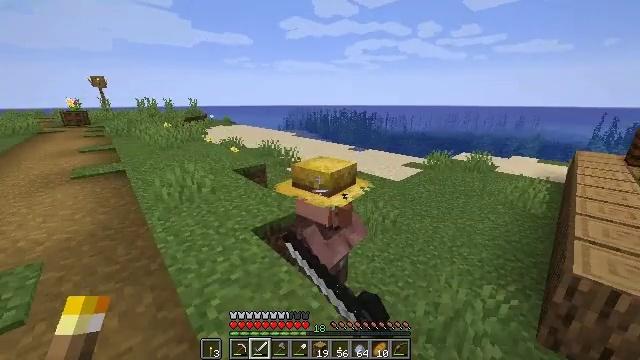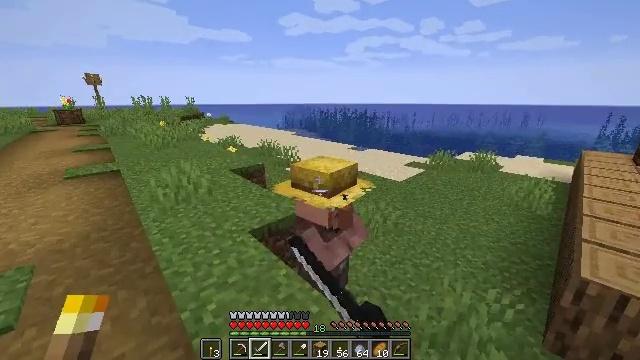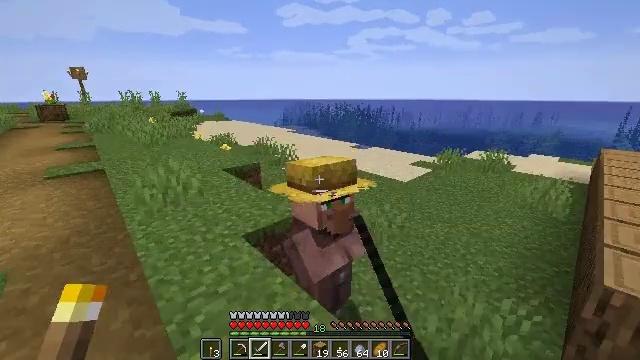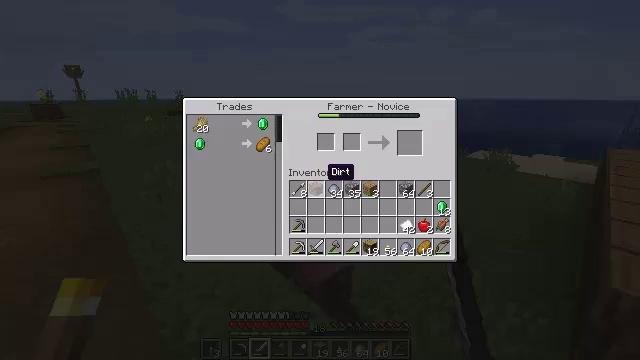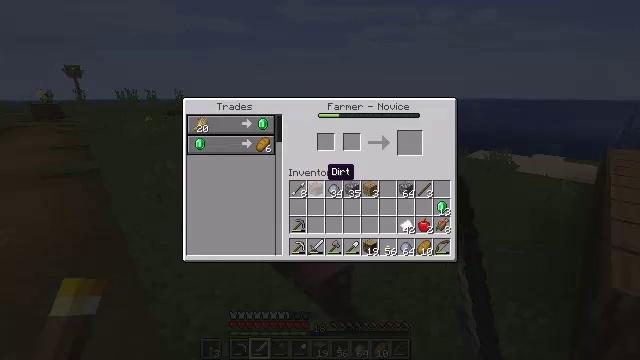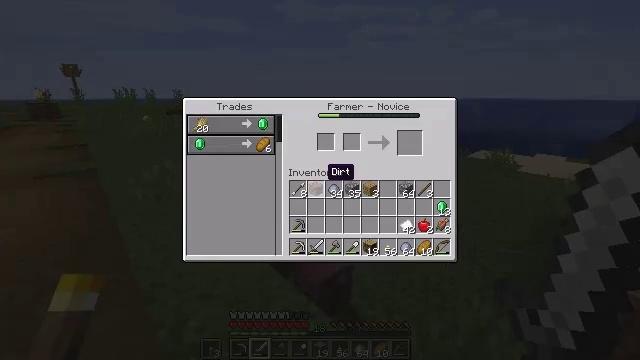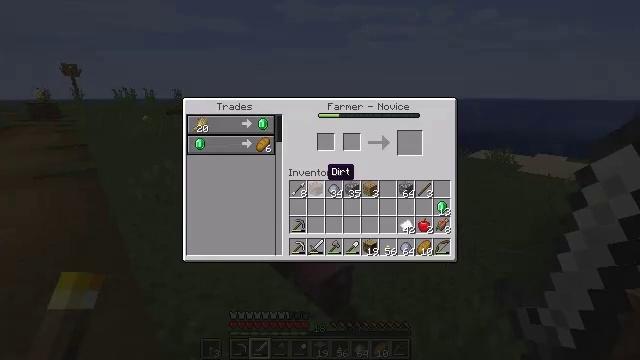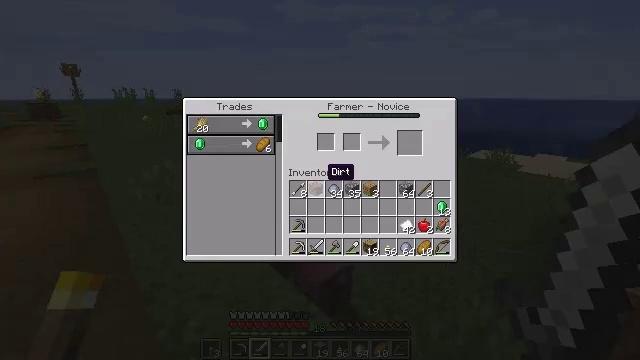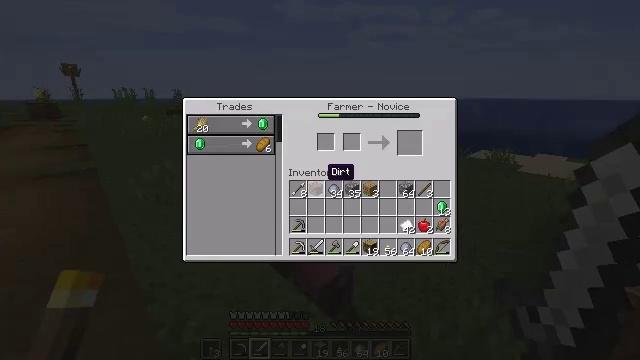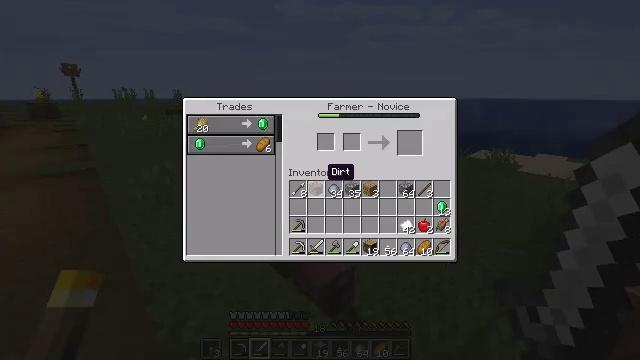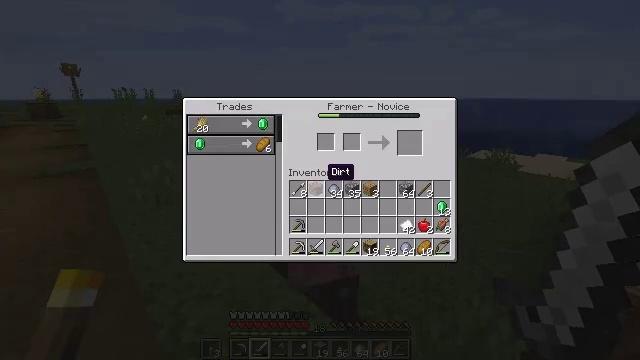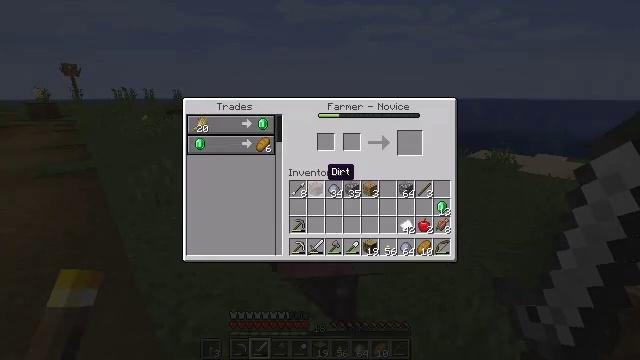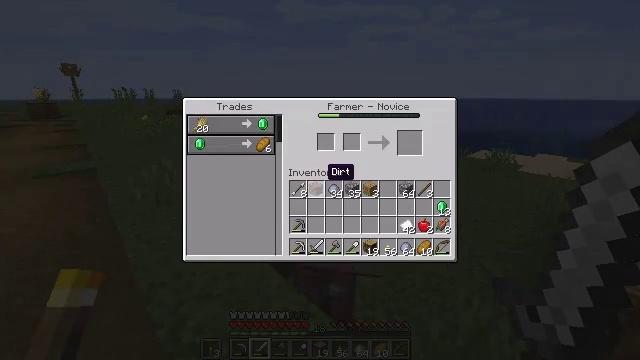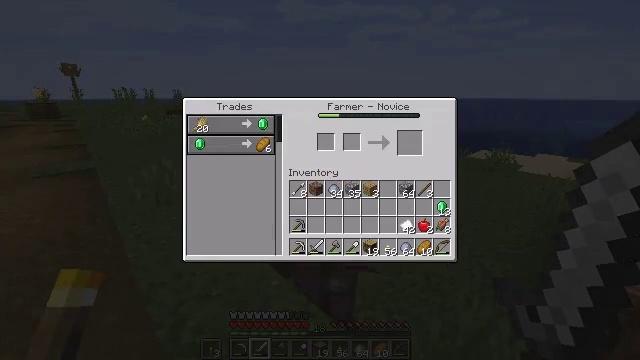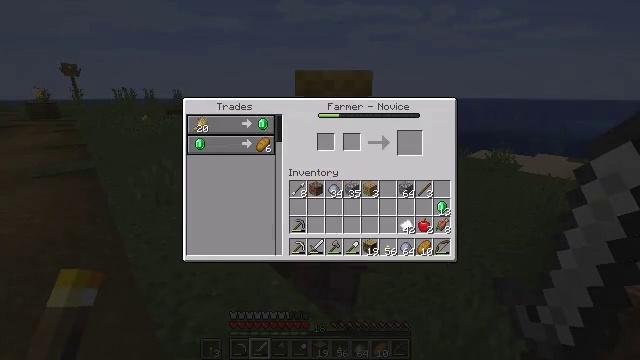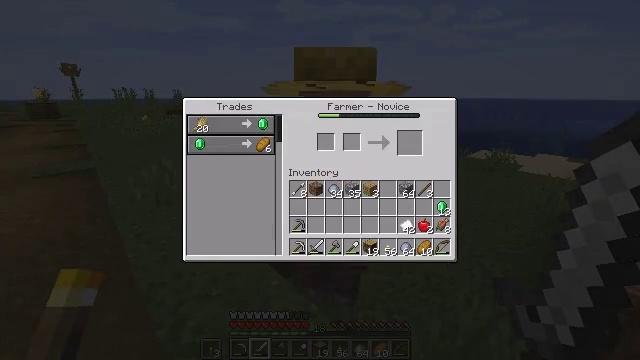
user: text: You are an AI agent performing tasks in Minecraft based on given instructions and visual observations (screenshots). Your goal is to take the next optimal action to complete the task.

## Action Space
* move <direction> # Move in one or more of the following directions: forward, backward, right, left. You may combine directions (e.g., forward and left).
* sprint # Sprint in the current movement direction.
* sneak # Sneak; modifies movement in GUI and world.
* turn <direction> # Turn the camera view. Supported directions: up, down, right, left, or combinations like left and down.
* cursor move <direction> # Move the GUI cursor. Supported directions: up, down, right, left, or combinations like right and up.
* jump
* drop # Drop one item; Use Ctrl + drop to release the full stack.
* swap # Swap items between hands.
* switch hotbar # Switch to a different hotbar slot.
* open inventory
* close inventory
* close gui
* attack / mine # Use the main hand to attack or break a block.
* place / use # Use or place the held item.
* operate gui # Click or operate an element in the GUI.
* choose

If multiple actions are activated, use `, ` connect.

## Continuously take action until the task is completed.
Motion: motion action
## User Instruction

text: Mine the clay from the riverbed.
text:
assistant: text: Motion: no_op
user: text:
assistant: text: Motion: no_op
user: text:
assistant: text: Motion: open gui
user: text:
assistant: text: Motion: no_op
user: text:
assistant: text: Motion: no_op
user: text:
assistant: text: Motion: no_op
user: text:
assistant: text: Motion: no_op
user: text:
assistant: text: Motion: no_op
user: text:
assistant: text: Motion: no_op
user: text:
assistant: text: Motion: no_op
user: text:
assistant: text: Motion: no_op
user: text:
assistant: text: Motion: no_op
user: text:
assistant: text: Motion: cursor move left
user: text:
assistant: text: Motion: no_op
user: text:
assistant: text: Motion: no_op
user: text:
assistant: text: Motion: no_op
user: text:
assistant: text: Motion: no_op
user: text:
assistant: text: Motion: cursor move left
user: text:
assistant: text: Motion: cursor move left
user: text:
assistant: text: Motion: cursor move left
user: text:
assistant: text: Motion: close gui
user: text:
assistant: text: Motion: turn left and up
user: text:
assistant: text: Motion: turn left and up
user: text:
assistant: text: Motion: turn left and up
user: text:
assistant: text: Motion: turn left and up
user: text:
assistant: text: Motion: turn up
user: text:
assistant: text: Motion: no_op
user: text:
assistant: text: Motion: move forward
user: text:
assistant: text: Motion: move forward
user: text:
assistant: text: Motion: move forward